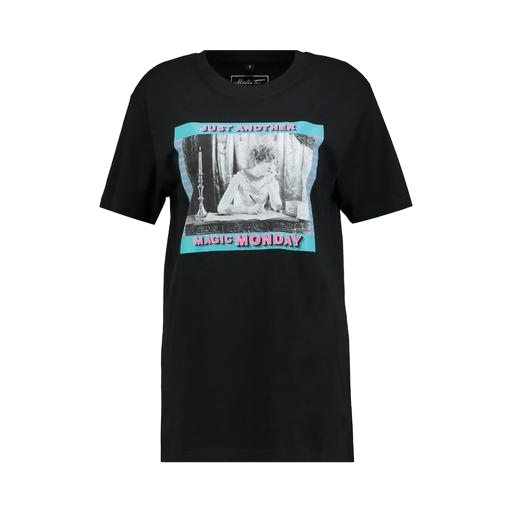
black plus size printed t-shirt only macy, blue plus size printed t-shirt only macy, blue t-shirt only macy, white background